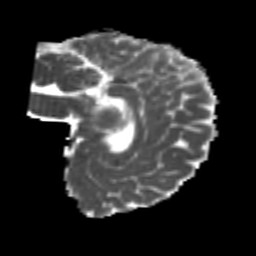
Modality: MD
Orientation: sagittal
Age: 23
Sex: female
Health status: healthy
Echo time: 0.074 s